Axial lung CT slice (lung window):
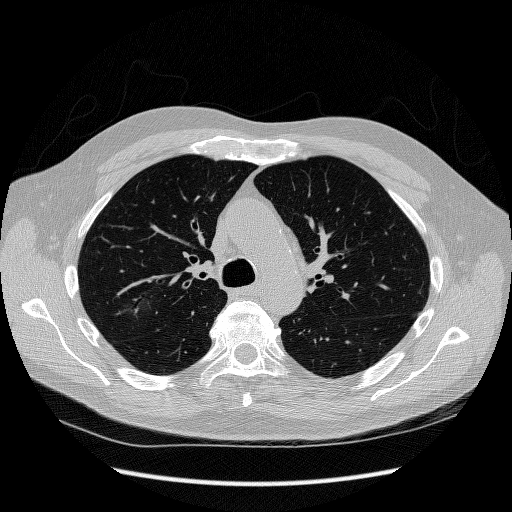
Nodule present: no